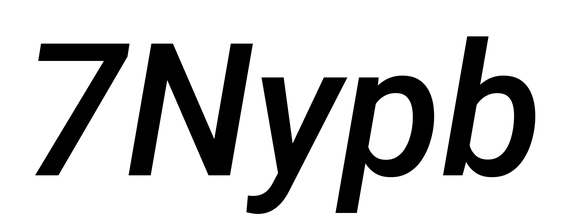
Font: Roboto-Italic_Medium_Italic